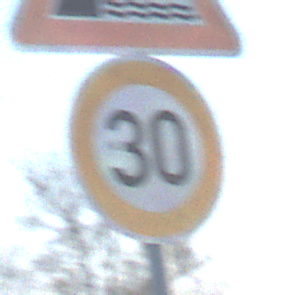
Verkehrszeichen: Geschwindigkeit30
Zusatzzeichen oben: Ufer
Umgebung: Outdoor, Suburban
Tageszeit: SunriseSunset
Wetter: PartlyCloudy
Licht: Natural
Jahreszeit: Winter
Kontrast: MediumContrast